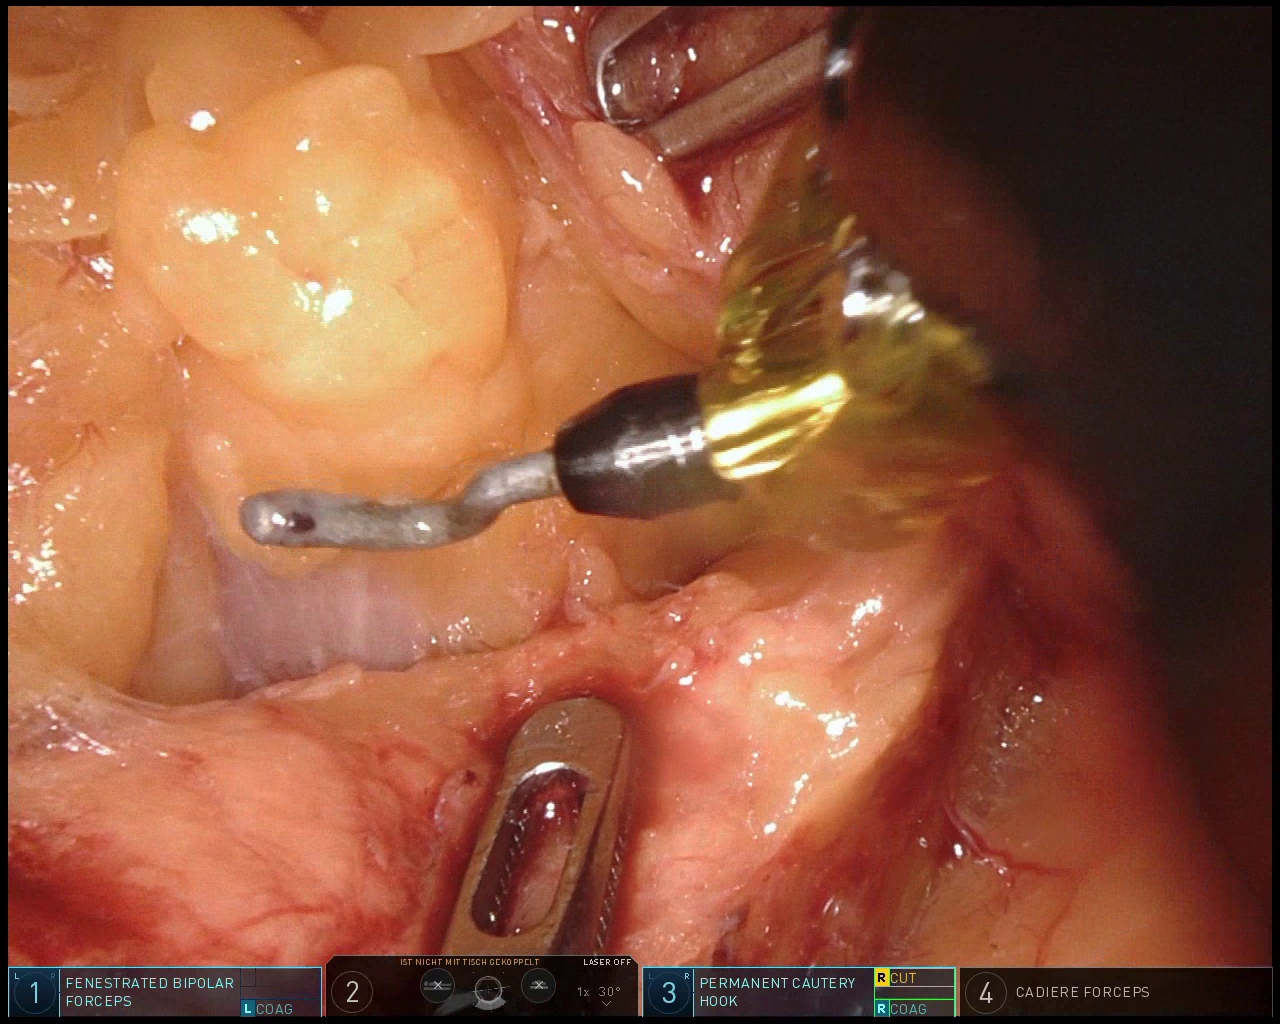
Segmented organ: pancreas
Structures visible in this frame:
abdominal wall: no
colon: no
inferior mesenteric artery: no
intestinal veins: no
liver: no
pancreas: yes
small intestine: no
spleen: no
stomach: yes
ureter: no
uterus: no
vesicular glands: no